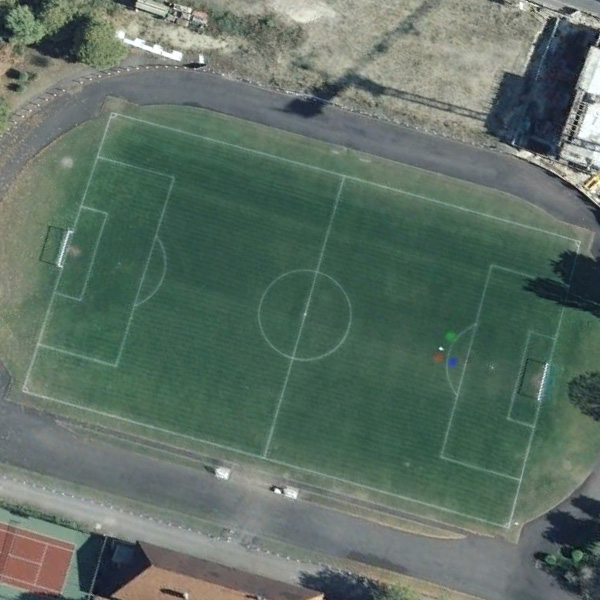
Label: Playground